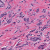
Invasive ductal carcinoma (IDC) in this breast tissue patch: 1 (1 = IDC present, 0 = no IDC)